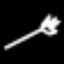
Label: fork